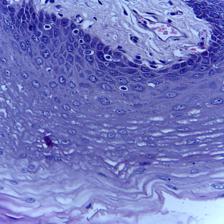
Diagnosis: Normal